九年级 · 解析几何
如图, 点 $E$ 是 $\triangle A B C$ 的内心, $A E$ 的延长线和 $\triangle A B C$ 的外接圆相交于点 $D$, 连接 $B D 、 B E 、 C E$, 若 $\angle C B D=32^{\circ}$,则 $\angle \mathrm{BEC}$ 的度数为

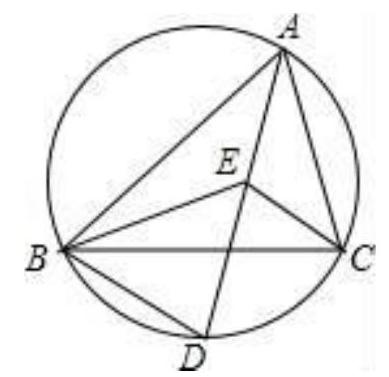
答案: 【分析】根据圆周角定理可求 $\angle \mathrm{CAD}=32^{\circ}$, 再根据三角形内心的定义可求 $\angle \mathrm{BAC}$, 再根据三角形内角和定理和三角形内心的定义可求 $\angle \mathrm{EBC}+\angle \mathrm{ECB}$, 再根据三角形内角和定理可求 $\angle \mathrm{BEC}$ 的度数.

解: 在 $\odot 0$ 中, $\because \angle \mathrm{CBD}=32^{\circ}$,

$\because \angle \mathrm{CAD}=32^{\circ}$

$\because$ 点 $E$ 是 $\triangle A B C$ 的内心,

$\therefore \angle \mathrm{BAC}=64^{\circ}$,

$\therefore \angle \mathrm{EBC}+\angle \mathrm{ECB}=\div 2=58^{\circ}$,

$\therefore \angle \mathrm{BEC}=180^{\circ}-58^{\circ}=122^{\circ}$.
故答案为: $122^{\circ}$.